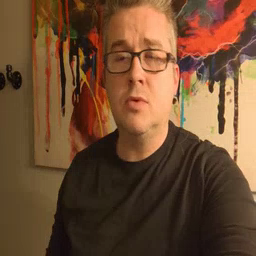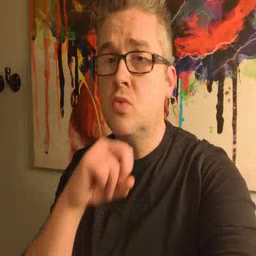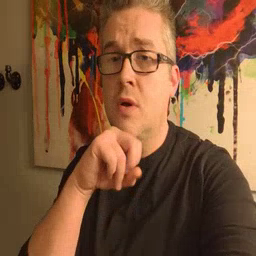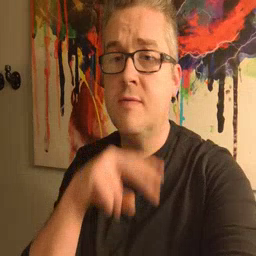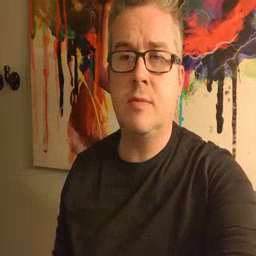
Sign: frog